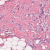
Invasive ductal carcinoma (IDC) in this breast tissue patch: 1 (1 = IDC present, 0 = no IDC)